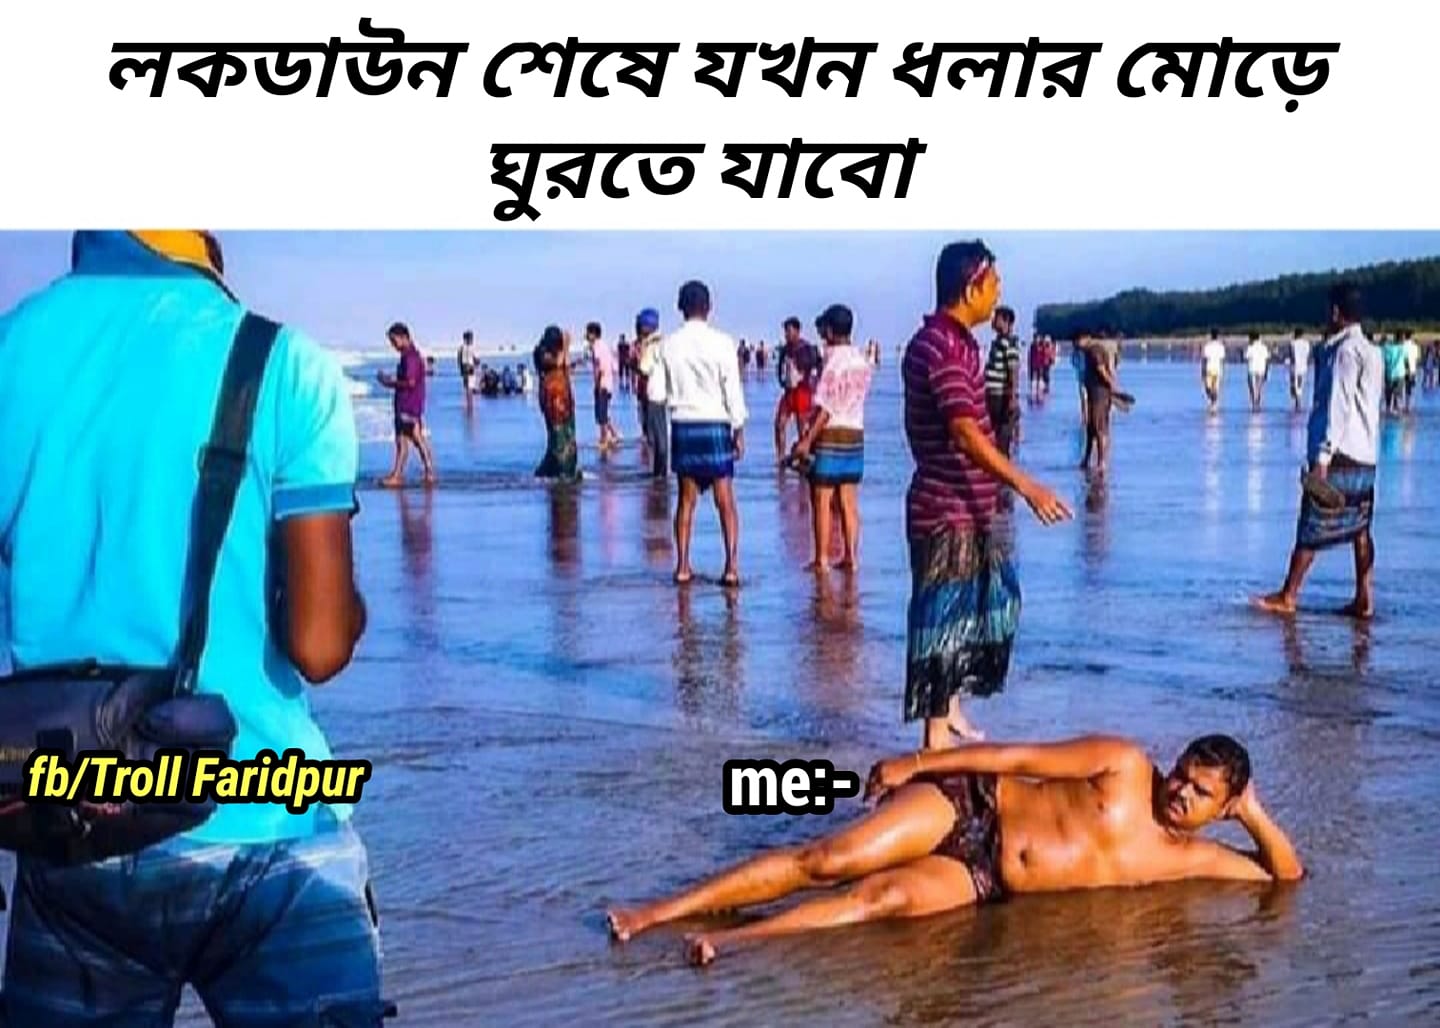
Caption: লকডাউন শেষে যখন ধলার মোড়ে ঘুরতে যাবো      me :-
Label: non-hate